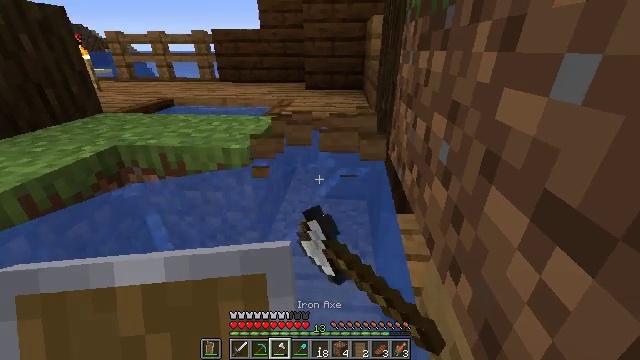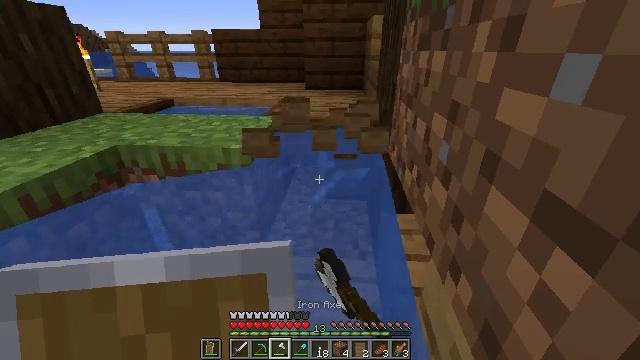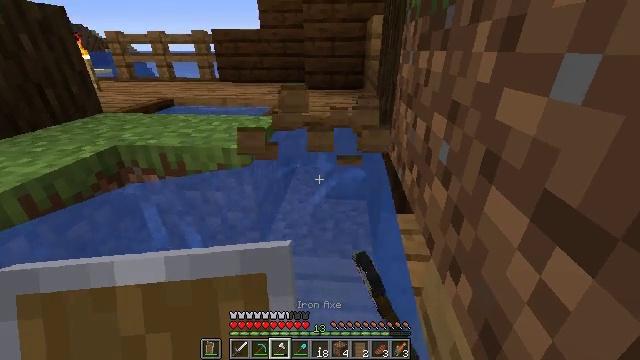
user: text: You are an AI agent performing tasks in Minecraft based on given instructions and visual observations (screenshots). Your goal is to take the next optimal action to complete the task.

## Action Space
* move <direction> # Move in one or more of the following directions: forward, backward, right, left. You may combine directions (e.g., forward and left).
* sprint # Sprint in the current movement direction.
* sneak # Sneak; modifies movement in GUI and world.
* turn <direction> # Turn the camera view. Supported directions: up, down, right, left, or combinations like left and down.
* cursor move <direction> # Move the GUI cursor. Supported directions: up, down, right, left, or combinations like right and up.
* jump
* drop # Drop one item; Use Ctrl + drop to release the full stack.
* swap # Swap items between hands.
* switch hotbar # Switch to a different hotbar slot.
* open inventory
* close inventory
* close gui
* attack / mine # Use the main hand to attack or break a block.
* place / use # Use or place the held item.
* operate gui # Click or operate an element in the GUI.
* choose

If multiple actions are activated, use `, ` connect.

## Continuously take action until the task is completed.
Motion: motion action
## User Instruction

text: Gather some spruce stairs into your inventory.
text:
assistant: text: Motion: attack / mine
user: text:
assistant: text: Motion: attack / mine
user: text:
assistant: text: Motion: attack / mine